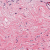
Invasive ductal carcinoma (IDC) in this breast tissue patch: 0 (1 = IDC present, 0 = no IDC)